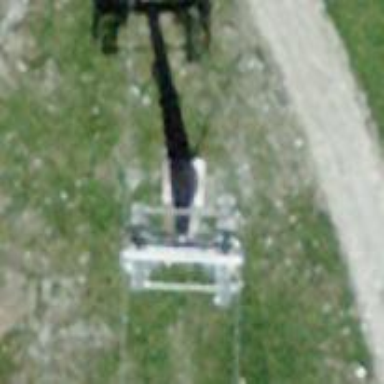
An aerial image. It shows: Pylon for aerialway.